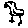
Label: bird